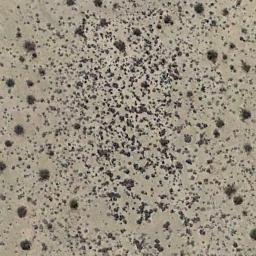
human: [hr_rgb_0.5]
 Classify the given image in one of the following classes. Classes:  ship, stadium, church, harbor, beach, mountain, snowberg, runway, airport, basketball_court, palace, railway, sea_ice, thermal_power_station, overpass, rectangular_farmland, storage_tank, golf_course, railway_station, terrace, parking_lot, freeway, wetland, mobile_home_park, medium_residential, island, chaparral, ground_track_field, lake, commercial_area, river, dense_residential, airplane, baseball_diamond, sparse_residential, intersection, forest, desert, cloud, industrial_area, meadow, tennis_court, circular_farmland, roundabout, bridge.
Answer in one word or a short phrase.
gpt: chaparral